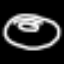
Label: donut